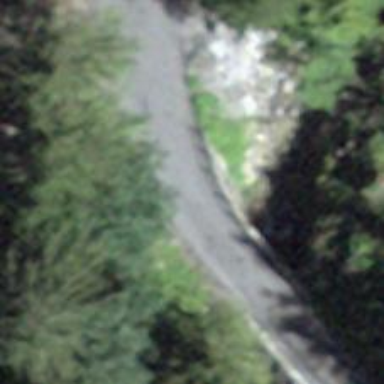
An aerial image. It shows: Unclassified road with asphalt surface.